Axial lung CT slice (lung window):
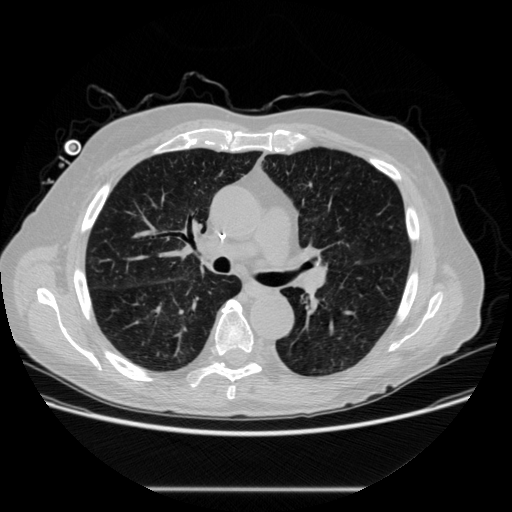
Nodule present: no